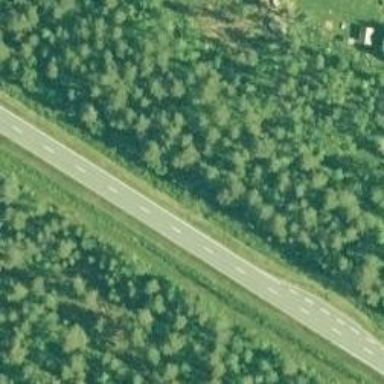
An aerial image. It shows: Cycleway.